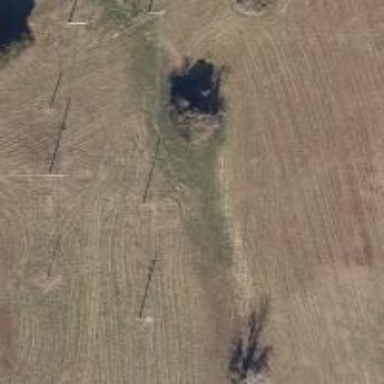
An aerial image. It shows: Power pole.